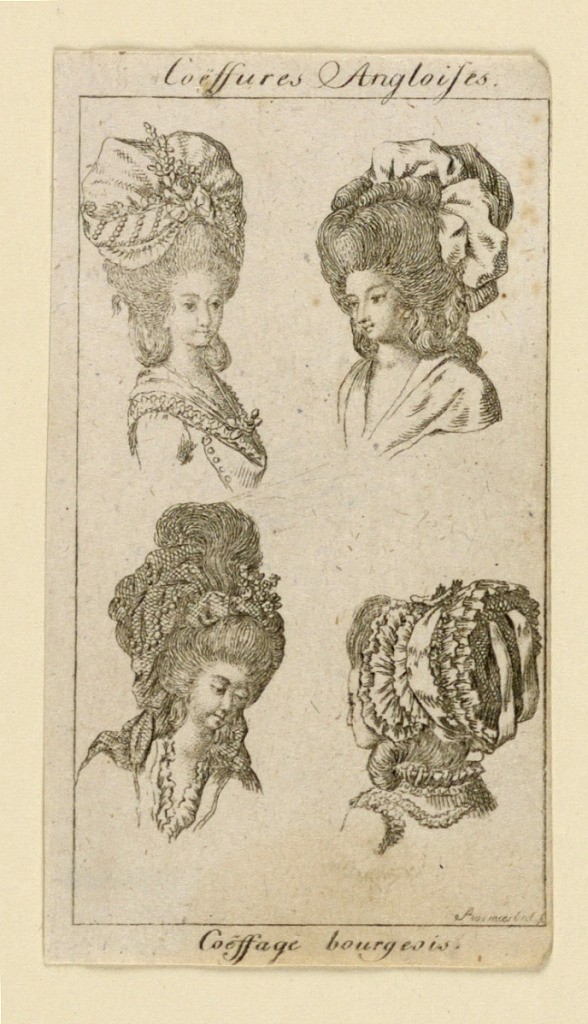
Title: Ladies' Fashion: Hairdressing and Hats
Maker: Johann August Rossmassler, German, 1752 - 1783
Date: ca. 1770-1780
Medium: Engraving on paper
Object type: Print
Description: Illustration of groups of four heads showing hairdressing and hats worn by French, German, and English ladies.